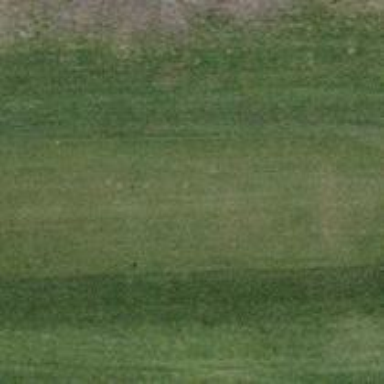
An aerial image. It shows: Grassy area designated as golf tee.